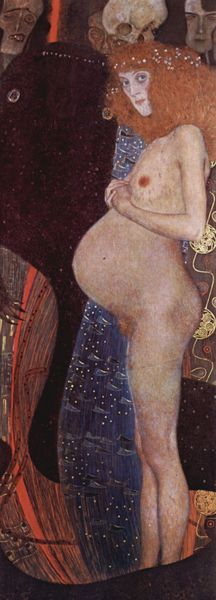
Titel: Die Hoffnung
Künstler: Gustav Klimt
Standort: Ottawa
Institution: National Gallery of Canada
Schlagwörter: akt, blau, gemälde, hand, haut, kopf, mann, nackt, weiß, frauen, menschen, ausschnitt, blume, blumen, braun, brust, busen, ellbogen, frau, frisur, haar, köpfe, männer, orange, profil, schmuck, schwarz, blick, blüte, blüten, dame, rot, tuch, muster, ornament, symbolismus, gesichter, jung, arm, arme, augen, gesicht, haarschmuck, mensch, schädel, stehen, tod, tot, toter, hände, portrait, porträt, vorhang, gold, haare, tücher, mutter, locken, perlen, rosa, schulter, rund, beine, schwung, lächeln, brüste, seitlich, wellen, moderne, abstrakt, lila, linien, figuren, dick, jugendstil, detail, bauch, nackte, brustwarze, brustwarzen, scham, schwanger, klimt, geschminkt, hoch, punkte, fett, knochen, lachen, rothaarig, maske, tote, kranz, kurve, verschränkt, verführung, skelett, totenkopf, rote haare, kraus, angewinkelt, rothaarige, blütenkranz, wien, ansehen, sünde, gustav, fratze, fratzen, geist, geister, fau, gewölbt, masken, schamhaar, schwangere, kuk, schwangerschaft, gleichnis, gustav klimt, stoffmuster, östtereich, gustav klimmt, lebensalter der frau, mann scham, offfen, scshamhaare, schwangerschaftsbauch, totenmasken, ame am körper, schwaner, hochschwanger, pregnant, geschwängert, totgeburt, schwanget